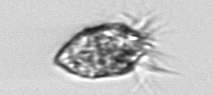
Label: Strombidium_morphotype1